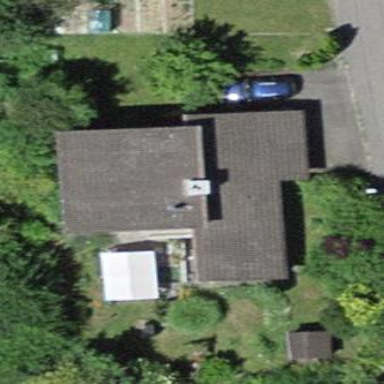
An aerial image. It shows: Building with tile roof.